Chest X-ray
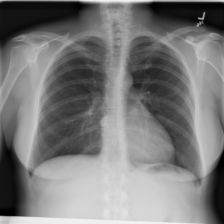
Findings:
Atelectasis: negative
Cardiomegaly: negative
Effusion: negative
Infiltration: negative
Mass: negative
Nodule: negative
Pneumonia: negative
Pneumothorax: negative
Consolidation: negative
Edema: negative
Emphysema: negative
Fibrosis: negative
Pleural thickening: negative
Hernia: negative